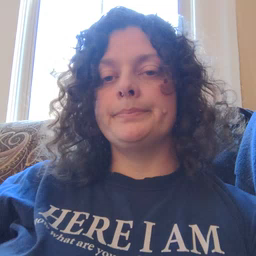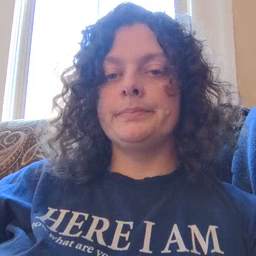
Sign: helicopter